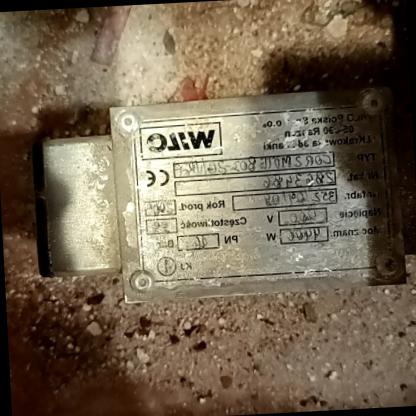
Klasa: tabliczka-znamionowa